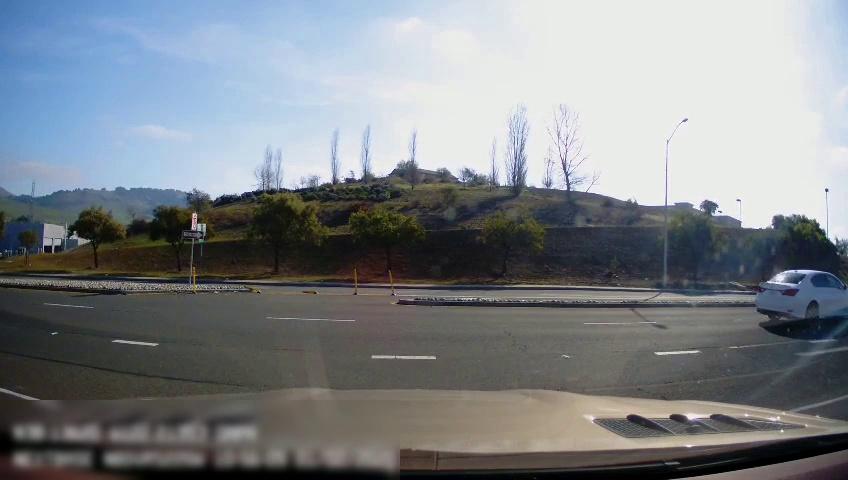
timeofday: Day
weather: Sunny
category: Drivable Space
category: Vehicles | Car
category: Traffic | Signs
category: Traffic | Signs